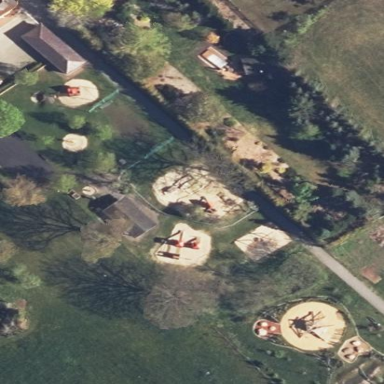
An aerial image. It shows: Playground area for leisure activities on the land.